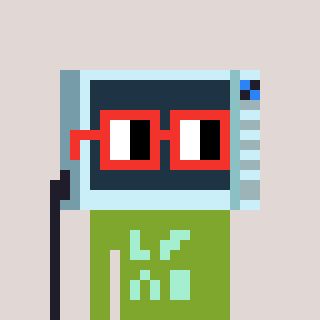
a pixel art character with square red glasses, a microwave-shaped head and a slimegreen-colored body on a warm background